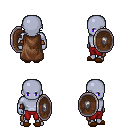
a pixel art fantasy rpg character, male body template, dark elf, purple skin, brown cape, red pants, twin-tailed hairstyle, cloth bracers, brown slippers, shield, four views (front, back, left, right), 2x2 character sprite sheet, small pixel art, hard edges, no anti-aliasing